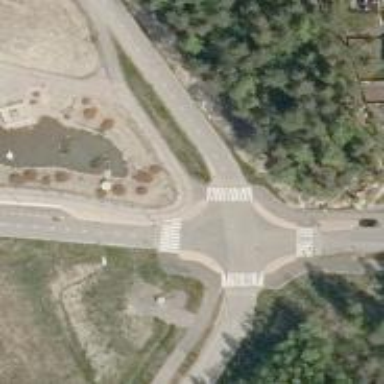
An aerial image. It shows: Crossing on asphalt cycleway.